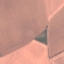
Land use / land cover: AnnualCrop